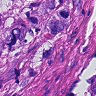
Metastatic tissue present: yes